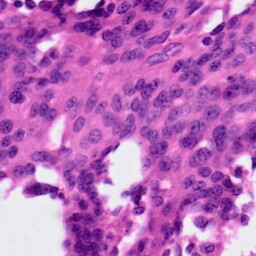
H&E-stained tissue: Ovarian